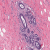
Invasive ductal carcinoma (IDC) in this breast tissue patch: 0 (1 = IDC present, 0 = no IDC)